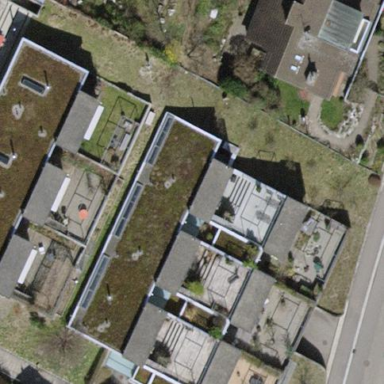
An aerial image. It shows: Building with flat roof.